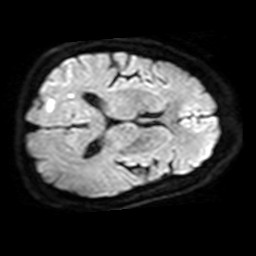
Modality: TRACE
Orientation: axial
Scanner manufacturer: philips
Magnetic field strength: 1.5 T
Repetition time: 3.127 s
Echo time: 0.06152 s